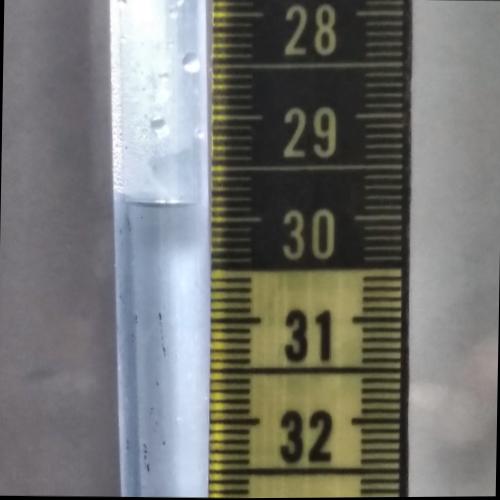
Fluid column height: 29.8 cm